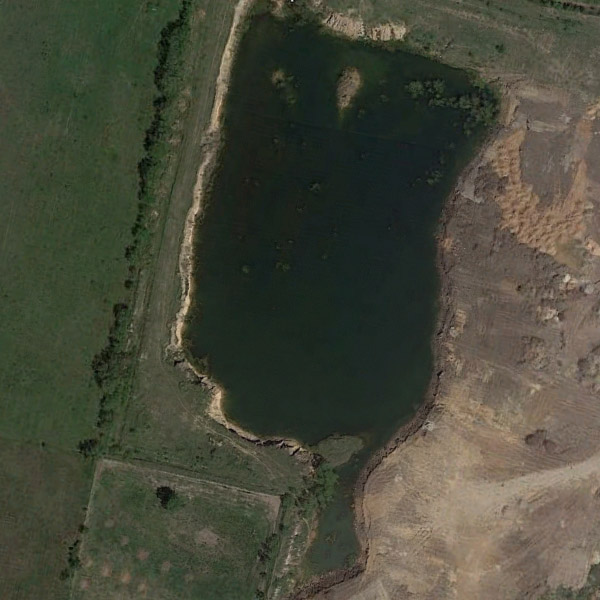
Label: Pond